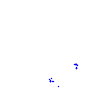
Particle: proton